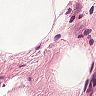
Metastatic tissue present: no